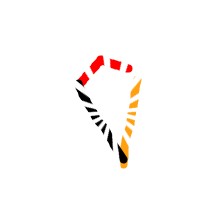
Shape: kite